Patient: sex M, age 44
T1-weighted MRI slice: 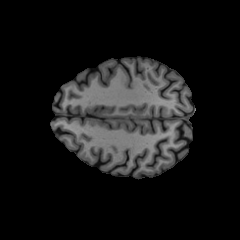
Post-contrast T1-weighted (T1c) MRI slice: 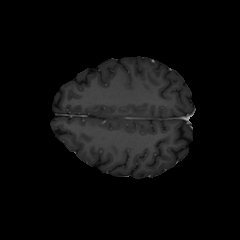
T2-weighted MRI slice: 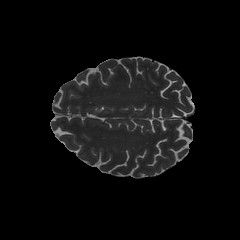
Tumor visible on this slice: no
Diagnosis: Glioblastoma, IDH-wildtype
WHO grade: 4